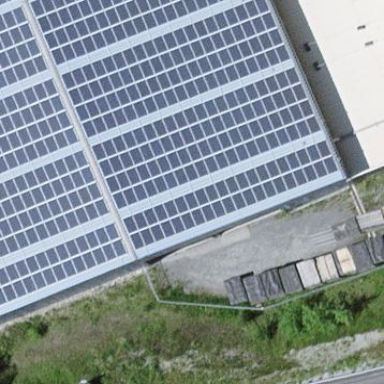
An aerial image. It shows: Solar power generator using photovoltaic method with solar photovoltaic panel types.